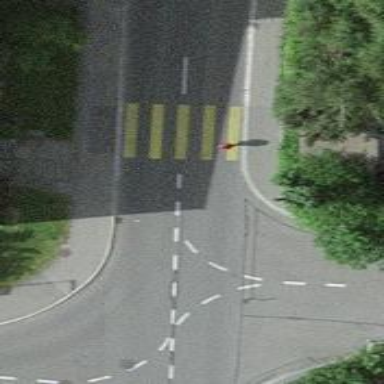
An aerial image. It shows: Marked crossing on the road.